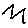
Label: zigzag